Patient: sex M, age 73
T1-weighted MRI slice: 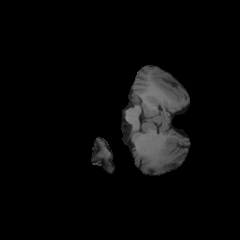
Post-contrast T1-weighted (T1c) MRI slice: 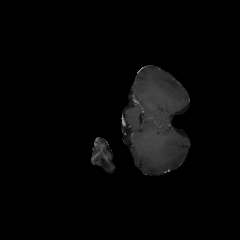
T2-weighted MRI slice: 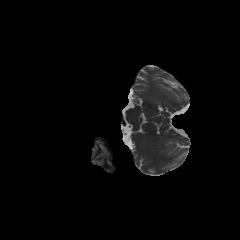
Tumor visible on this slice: no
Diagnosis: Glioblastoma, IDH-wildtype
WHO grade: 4